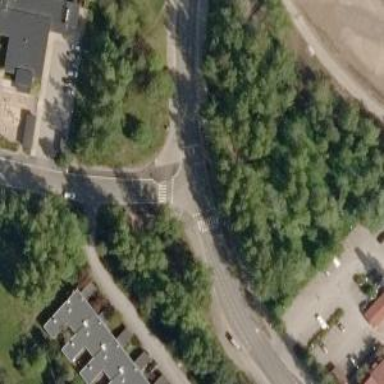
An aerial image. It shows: Cycleway crossing with asphalt surface.